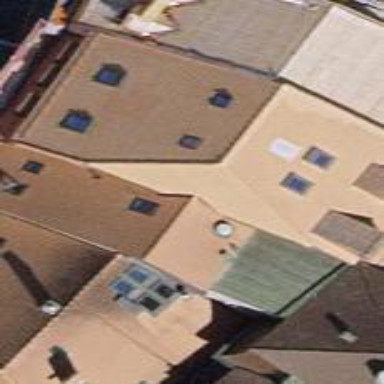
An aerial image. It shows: Apartments building with gambrel-shaped roof.